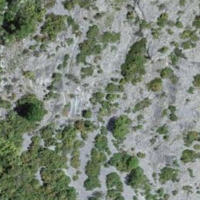
EUNIS habitat code: 48
Species observed at this site:
Falco peregrinus